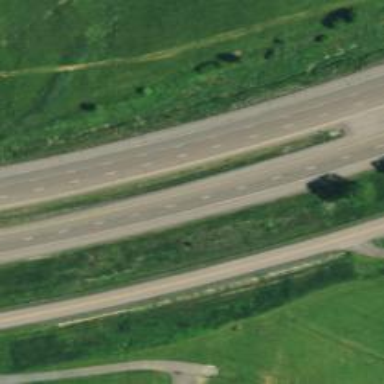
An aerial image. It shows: Asphalt motorway.